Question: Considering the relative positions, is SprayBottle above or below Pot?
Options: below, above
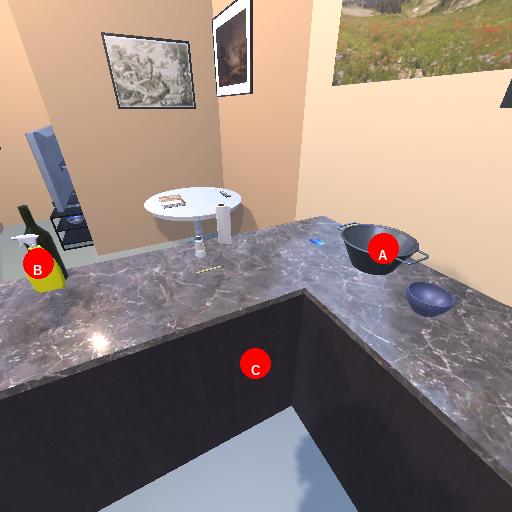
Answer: below